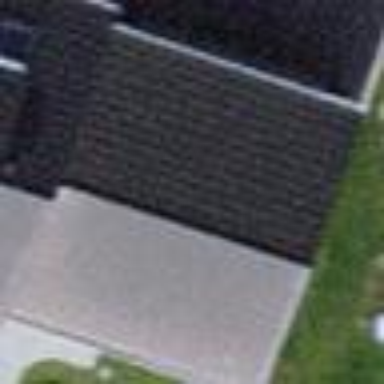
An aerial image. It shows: Garage building.